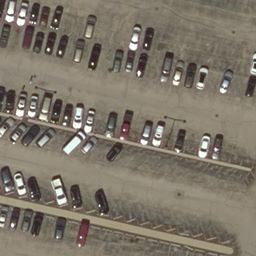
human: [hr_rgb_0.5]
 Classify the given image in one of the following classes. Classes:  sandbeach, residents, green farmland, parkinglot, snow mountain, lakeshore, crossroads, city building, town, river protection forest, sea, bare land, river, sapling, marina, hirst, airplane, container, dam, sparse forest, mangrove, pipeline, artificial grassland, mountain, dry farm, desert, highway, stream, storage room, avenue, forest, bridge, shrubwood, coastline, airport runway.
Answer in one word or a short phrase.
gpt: parkinglot